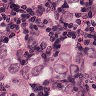
Metastatic tissue present: yes